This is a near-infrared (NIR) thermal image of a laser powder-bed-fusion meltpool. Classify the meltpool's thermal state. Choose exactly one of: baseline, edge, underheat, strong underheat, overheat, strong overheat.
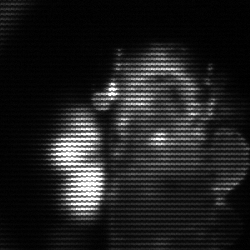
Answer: strong underheat